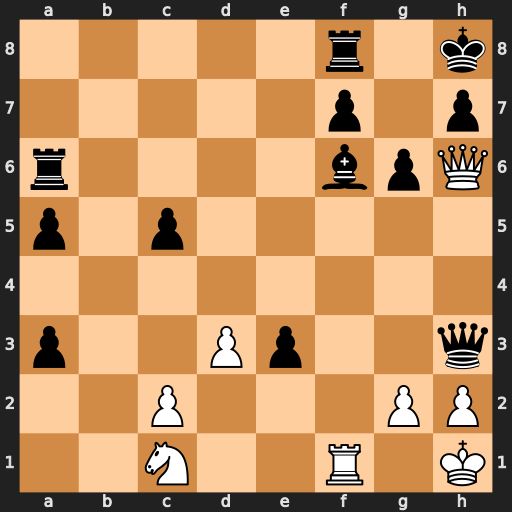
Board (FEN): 5r1k/5p1p/r4bpQ/p1p5/8/p2Pp2q/2P3PP/2N2R1K
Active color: w
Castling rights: -
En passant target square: -
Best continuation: Qxf8#